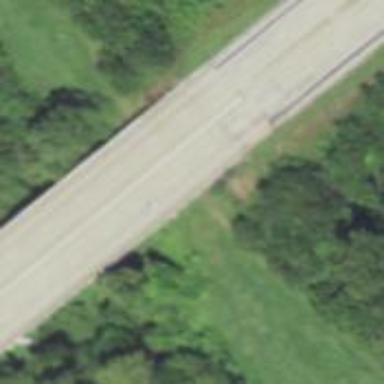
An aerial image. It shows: Beam bridge on motorway.